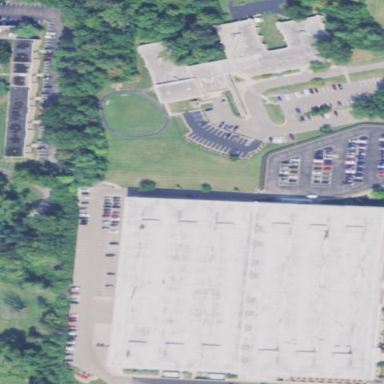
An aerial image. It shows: Office building.